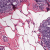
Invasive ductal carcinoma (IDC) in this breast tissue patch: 0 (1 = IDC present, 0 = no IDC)